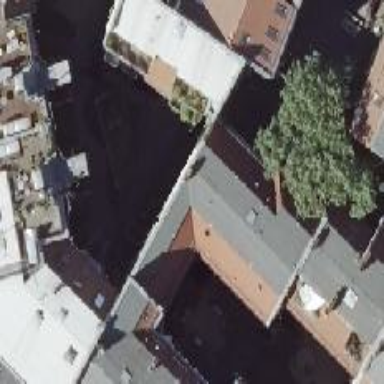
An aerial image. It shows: White apartment building with red gambrel roof made of roof tiles.